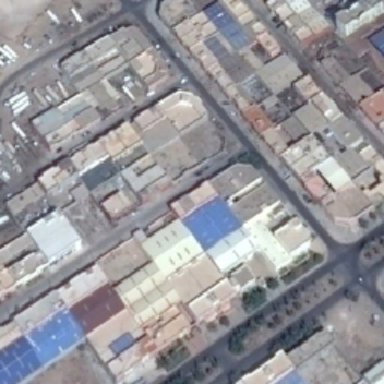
In the indicated block we can see factory buildings and parked tracks along with growing trees along the way .